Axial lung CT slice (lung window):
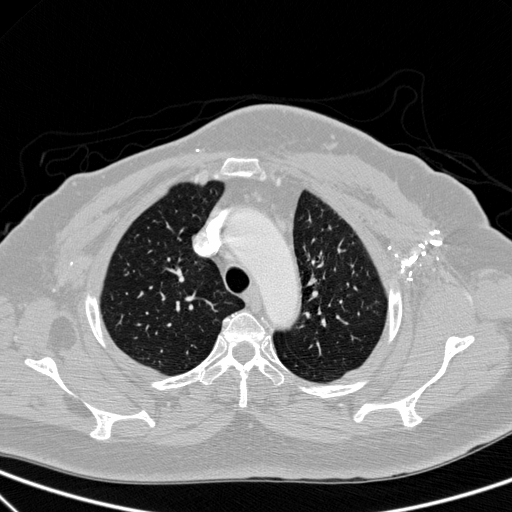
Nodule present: no